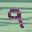
Label: 9